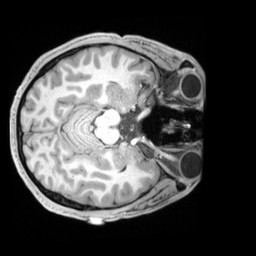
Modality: T1w
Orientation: axial
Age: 24
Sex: male
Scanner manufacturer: siemens
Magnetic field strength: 3 T
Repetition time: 2.2 s
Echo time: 0.00218 s